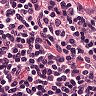
Metastatic tissue present: no